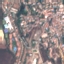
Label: Residential